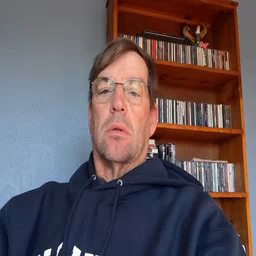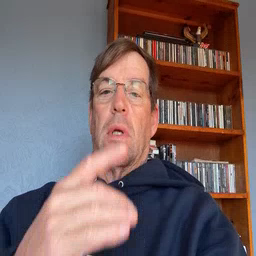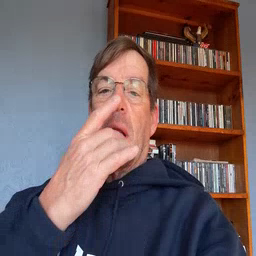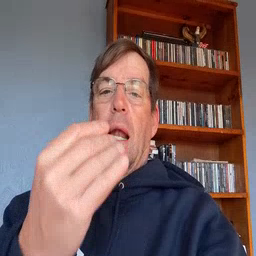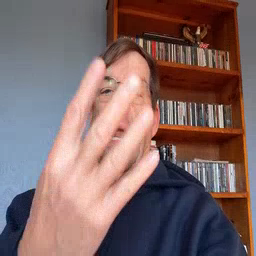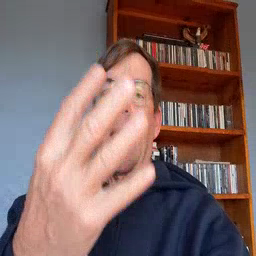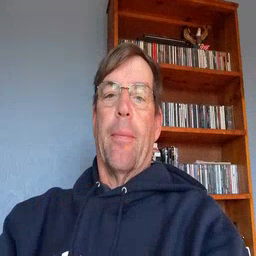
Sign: lamp